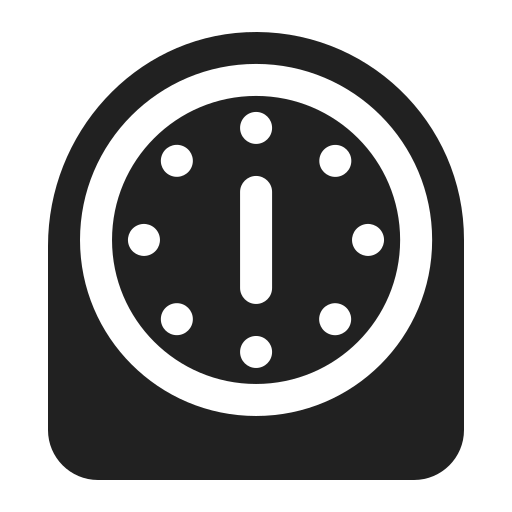
timer clock high contrast